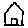
Label: house